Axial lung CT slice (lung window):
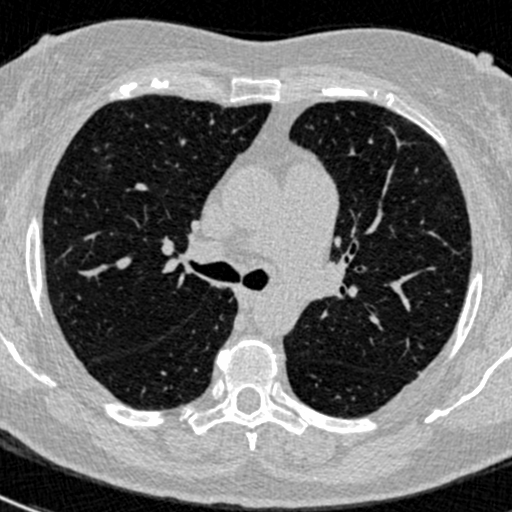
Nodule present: no